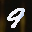
Label: 9